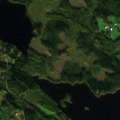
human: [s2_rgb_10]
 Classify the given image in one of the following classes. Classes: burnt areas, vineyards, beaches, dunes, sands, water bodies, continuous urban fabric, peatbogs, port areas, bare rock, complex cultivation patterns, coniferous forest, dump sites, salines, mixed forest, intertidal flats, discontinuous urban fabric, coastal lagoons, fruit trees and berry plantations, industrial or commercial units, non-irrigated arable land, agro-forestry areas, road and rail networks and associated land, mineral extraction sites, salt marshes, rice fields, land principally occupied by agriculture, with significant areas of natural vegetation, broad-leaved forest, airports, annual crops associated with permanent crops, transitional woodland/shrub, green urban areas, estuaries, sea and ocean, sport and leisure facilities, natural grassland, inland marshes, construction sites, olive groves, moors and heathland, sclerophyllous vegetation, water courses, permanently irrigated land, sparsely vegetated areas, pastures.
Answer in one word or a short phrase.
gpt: land principally occupied by agriculture, with significant areas of natural vegetation, coniferous forest, mixed forest, transitional woodland/shrub, water bodies